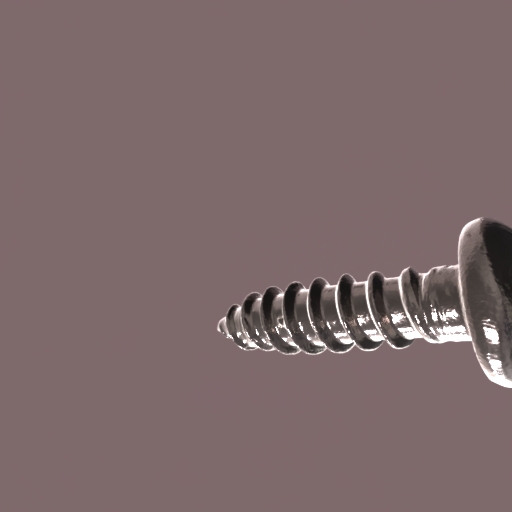
Label: screw